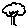
Label: tree